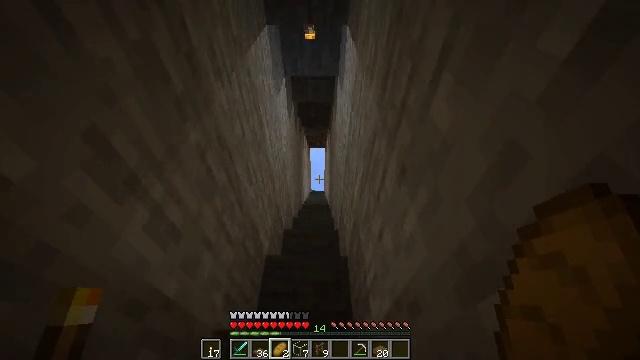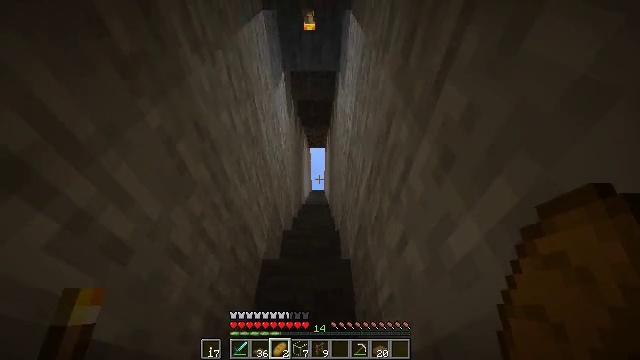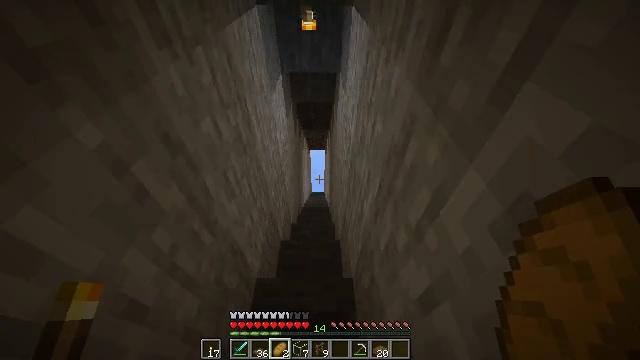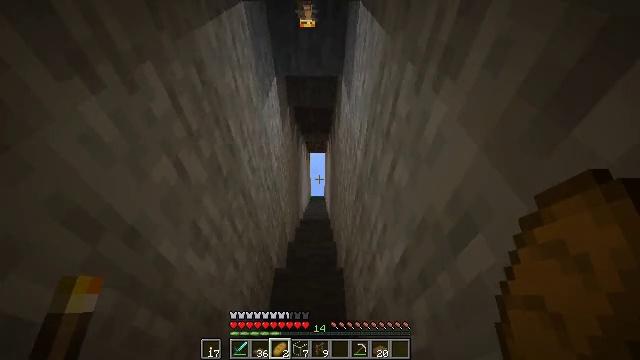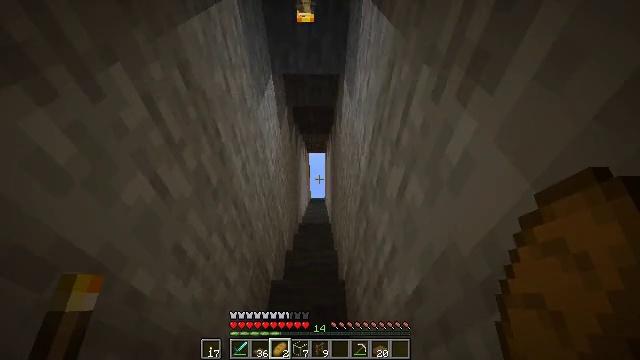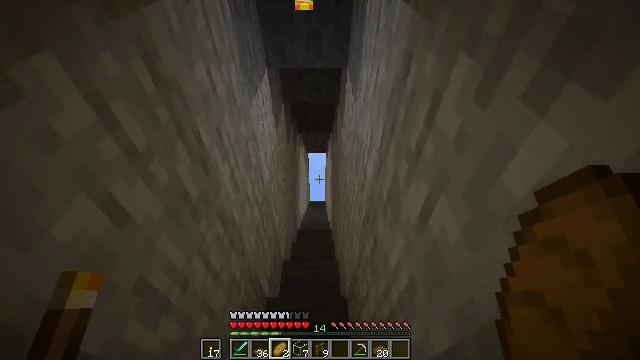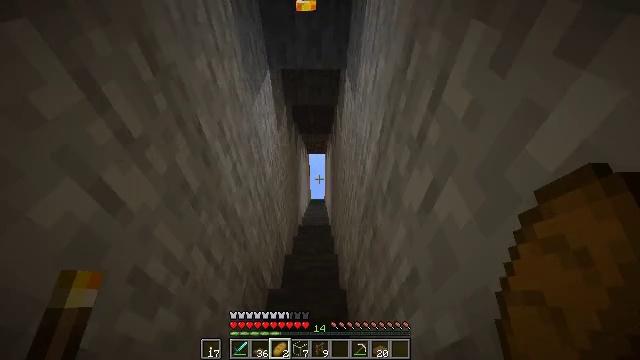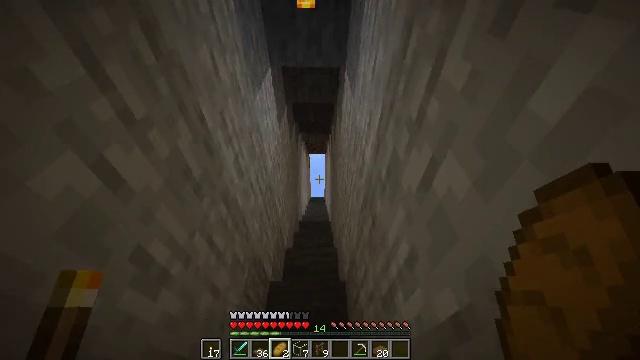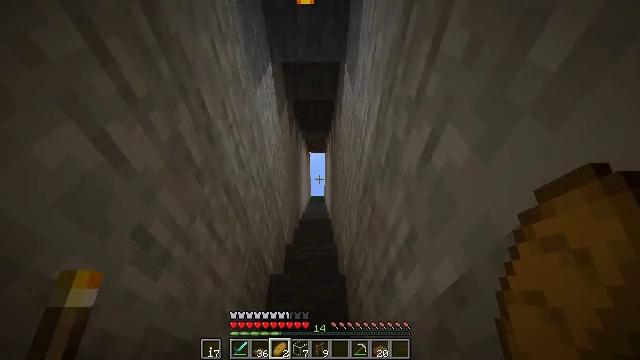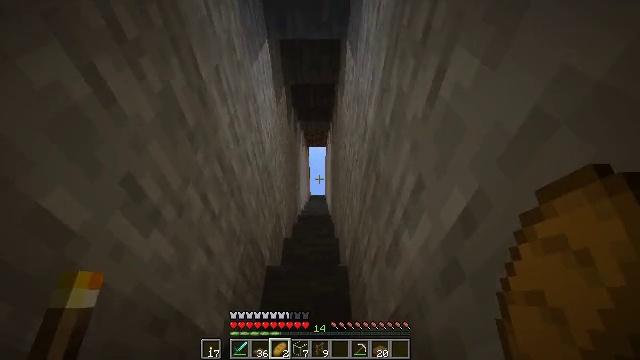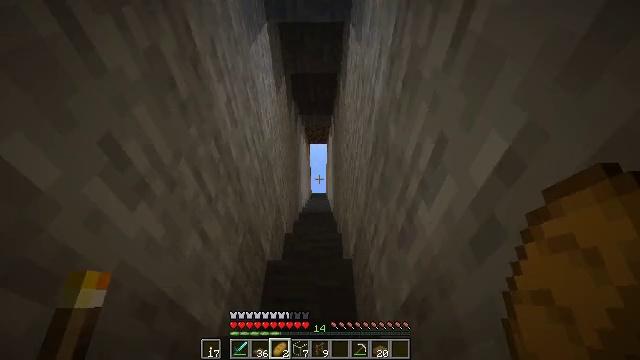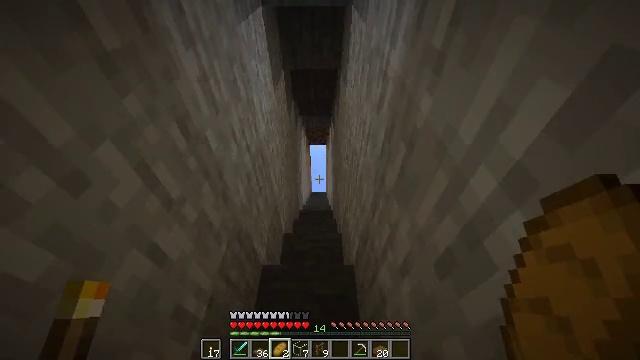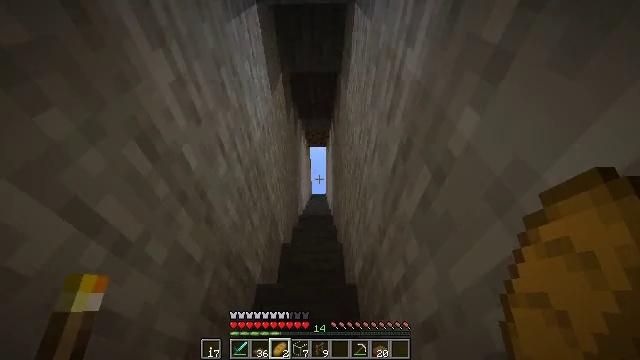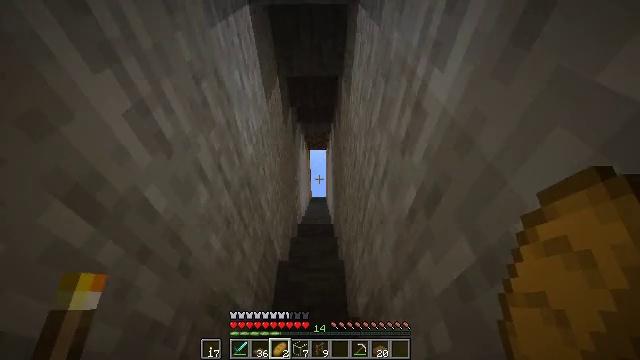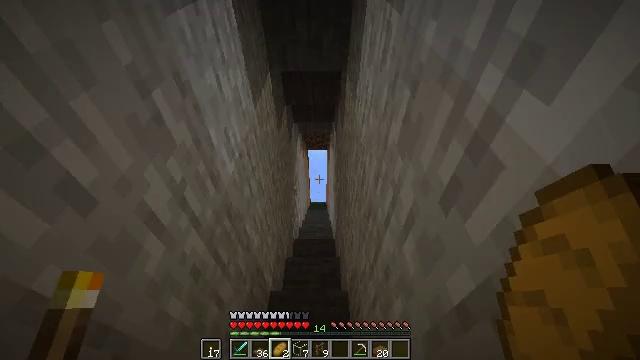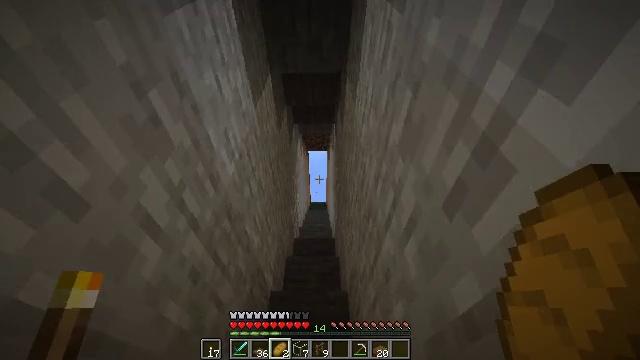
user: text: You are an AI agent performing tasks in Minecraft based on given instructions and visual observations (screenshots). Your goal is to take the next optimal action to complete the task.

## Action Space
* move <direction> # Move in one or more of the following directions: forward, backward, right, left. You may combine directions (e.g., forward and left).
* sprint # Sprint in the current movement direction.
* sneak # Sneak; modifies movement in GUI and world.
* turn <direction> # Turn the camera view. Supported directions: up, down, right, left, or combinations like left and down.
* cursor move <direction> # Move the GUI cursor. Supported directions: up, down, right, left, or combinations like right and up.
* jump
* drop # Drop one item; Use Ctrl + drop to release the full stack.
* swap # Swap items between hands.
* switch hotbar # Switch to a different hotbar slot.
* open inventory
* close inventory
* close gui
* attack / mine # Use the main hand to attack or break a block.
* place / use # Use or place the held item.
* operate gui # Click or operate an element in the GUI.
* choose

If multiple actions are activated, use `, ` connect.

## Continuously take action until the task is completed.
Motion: motion action
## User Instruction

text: Make stone brick stairs with stone bricks.
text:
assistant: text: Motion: move forward, use / place, jump
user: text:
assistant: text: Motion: move forward, use / place, jump
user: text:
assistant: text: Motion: move forward, sprint, use / place, jump
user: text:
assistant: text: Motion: move forward, sprint, use / place, jump
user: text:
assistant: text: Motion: move forward, sprint, use / place, jump
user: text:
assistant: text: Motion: move forward, sprint, use / place, jump
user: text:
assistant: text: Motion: move forward, sprint, use / place, jump
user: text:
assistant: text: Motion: move forward, use / place, jump
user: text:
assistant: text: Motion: move forward, use / place, jump
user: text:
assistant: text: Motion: move forward, use / place, jump
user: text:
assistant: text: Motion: move forward, jump
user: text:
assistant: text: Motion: move forward, jump
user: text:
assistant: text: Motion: move forward, sprint, jump
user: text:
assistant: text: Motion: move forward, sprint, jump
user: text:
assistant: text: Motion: move forward, sprint, jump
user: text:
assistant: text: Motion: move forward, sprint, jump
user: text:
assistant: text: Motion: move forward, jump
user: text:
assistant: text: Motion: move forward, jump
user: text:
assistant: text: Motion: move forward, turn left and down, jump
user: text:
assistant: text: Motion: move forward, turn left and down, jump
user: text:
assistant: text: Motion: move forward, turn left and down, jump
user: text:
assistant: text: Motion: move forward, turn left and down, jump
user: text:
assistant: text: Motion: move forward and move right, turn left and down
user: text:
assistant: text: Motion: move forward and move right, turn left and down
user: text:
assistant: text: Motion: move right, turn left and down
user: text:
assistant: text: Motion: move right, turn left
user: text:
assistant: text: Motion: turn left and up
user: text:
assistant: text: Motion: turn left and up
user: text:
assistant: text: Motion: turn left and up
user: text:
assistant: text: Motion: no_op